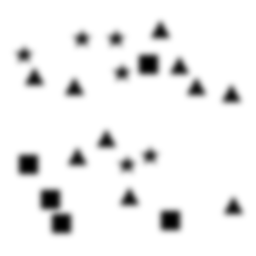
Squares: 5
Triangles: 10
Stars: 6
Total shapes: 21